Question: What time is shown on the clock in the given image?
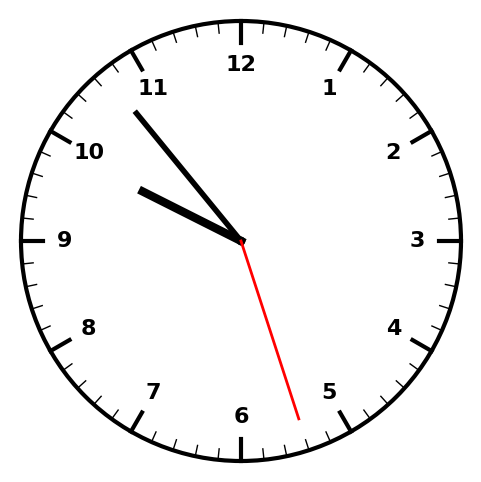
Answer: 09:53:27